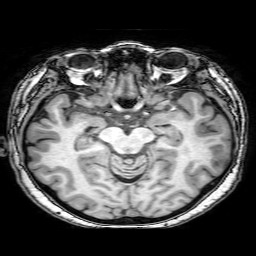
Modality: T1w
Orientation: coronal
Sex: female
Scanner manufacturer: philips
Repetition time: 0.008193 s
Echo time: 0.00376 s